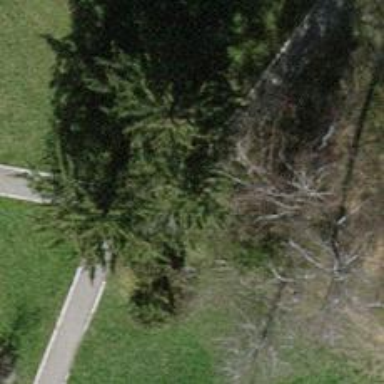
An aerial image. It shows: Needle-leaved tree in nature.